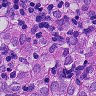
Metastatic tissue present: yes